Field crop: maize
Growth stage: 2
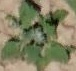
Species: chenopodium